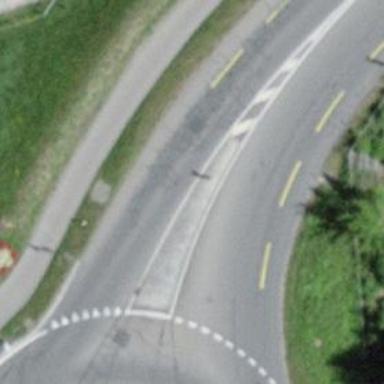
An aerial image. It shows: Secondary road with asphalt surface.